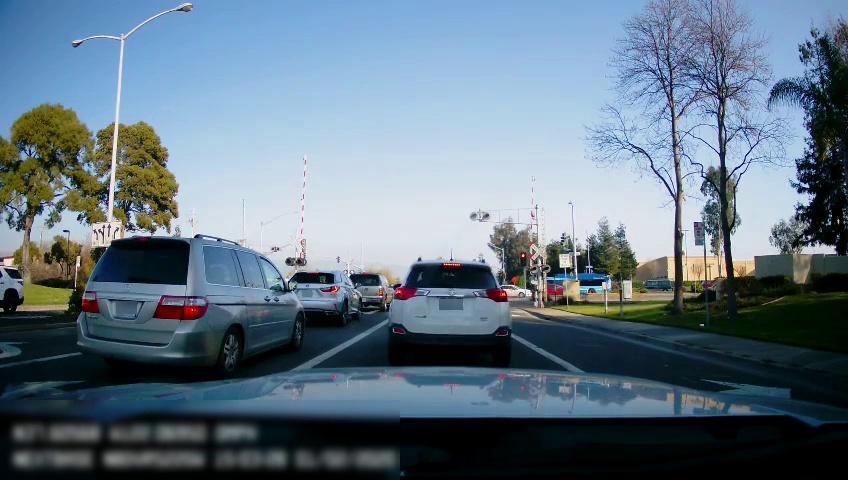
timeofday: Day
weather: Sunny
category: Drivable Space
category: Drivable Space
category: Drivable Space
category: Vehicles | Bus
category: Vehicles | SUV
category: Vehicles | Car
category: Vehicles | Car
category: Vehicles | Car
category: Vehicles | SUV
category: Vehicles | SUV
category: Vehicles | SUV
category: Vehicles | Van
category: Vehicles | SUV
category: Lanes | Alternate Lane
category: Lanes | Current Lane
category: Lanes | Current Lane
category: Traffic | Signs
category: Traffic | Lights
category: Traffic | Lights
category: Traffic | Lights
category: Traffic | Signs
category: Traffic | Lights
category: Traffic | Signs
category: Traffic | Lights
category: Traffic | Signs
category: Traffic | Signs